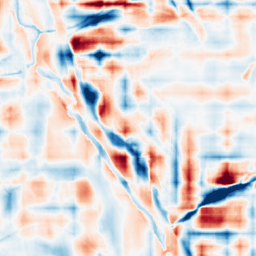
Category: wavelet
Decomposition family: wavelet_reverse_biorthogonal
Decomposition parameters: wavelet: rbio2.4
level: 5
Upsampling method: linear_exact
Upsampling parameters: scale: 8
Upsampling scale: 8